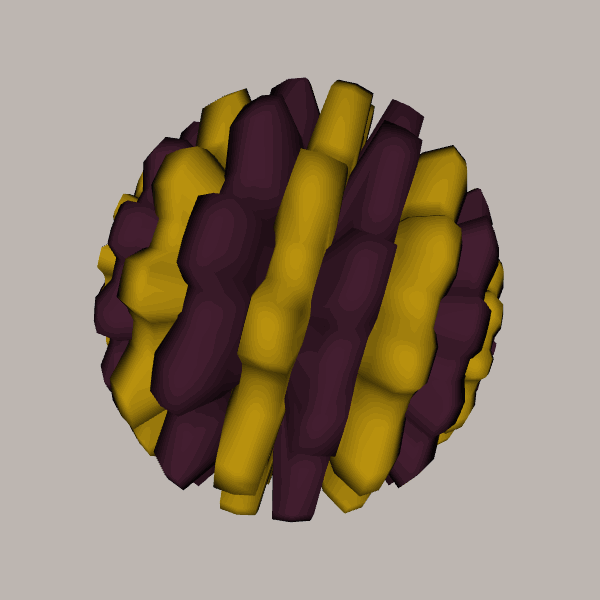
Background: light